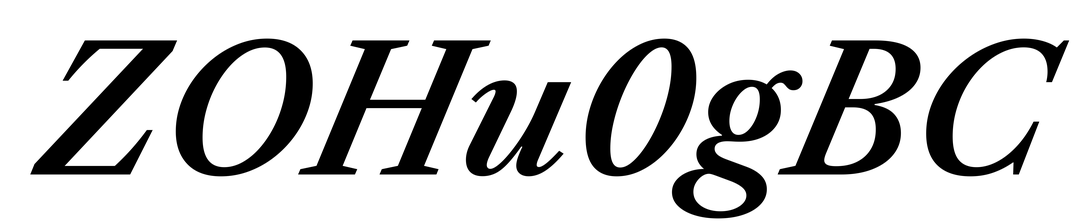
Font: LibreCaslonText-Italic_SemiBold_Italic